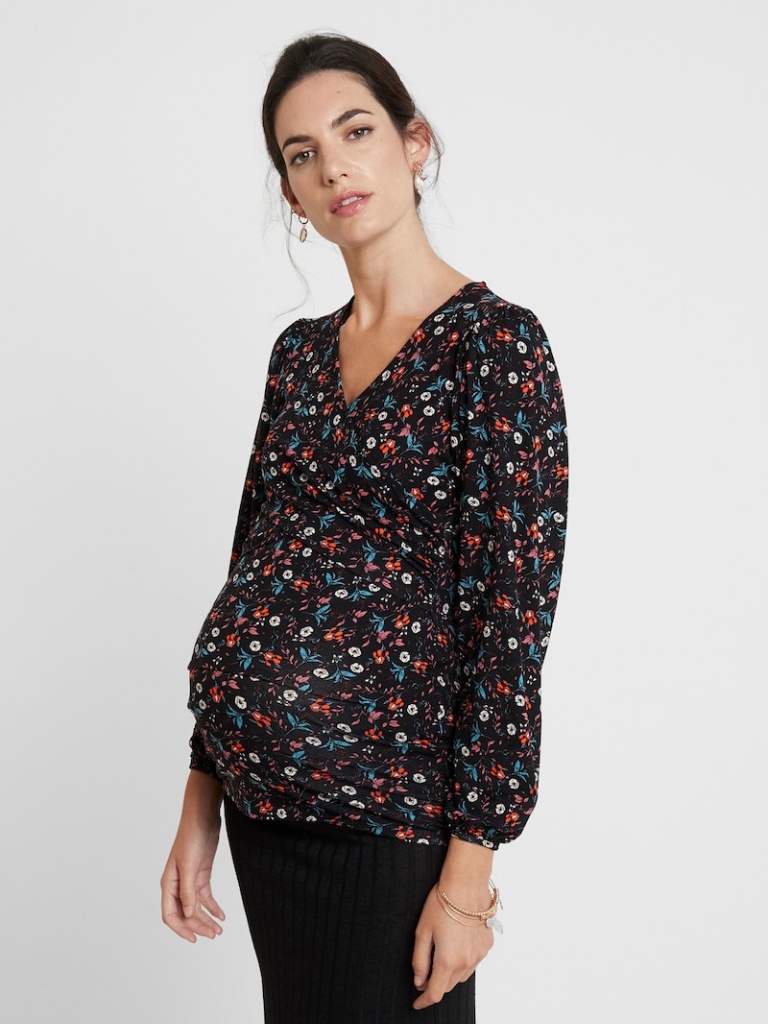
cotton fitted a long-sleeved with the sleeves down hip length Untucked v-neck blouse